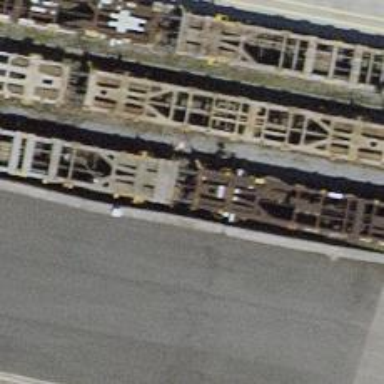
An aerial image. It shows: Railway switch.